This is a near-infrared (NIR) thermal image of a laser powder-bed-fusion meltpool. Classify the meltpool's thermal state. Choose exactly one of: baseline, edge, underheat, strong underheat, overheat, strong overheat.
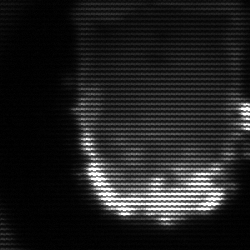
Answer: baseline